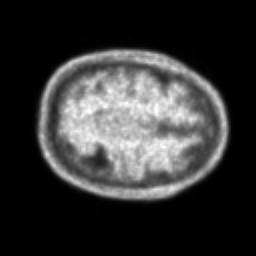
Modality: PET
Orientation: axial
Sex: male
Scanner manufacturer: ge